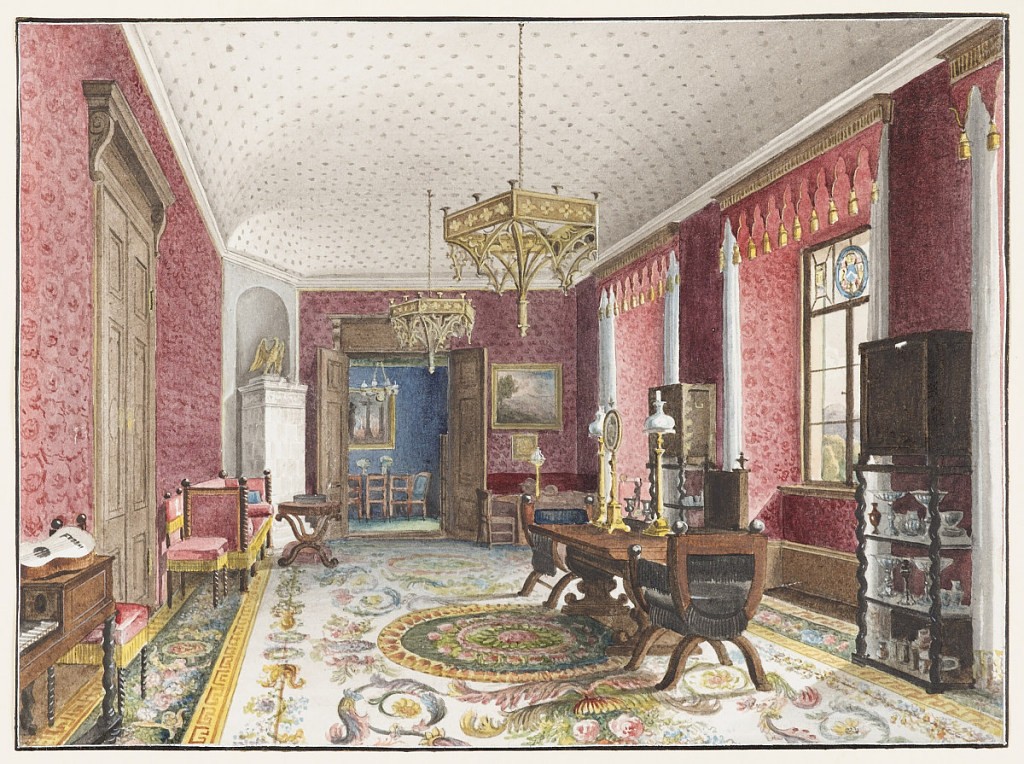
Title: The Red Room, Schloss Fischbach
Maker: Friedrich Wilhelm Klose, German, 1804 – after 1863
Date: ca. 1846
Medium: Brush and watercolor, graphite on white wove paper
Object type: Drawing
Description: Displaying a combination of Neo-Gothic and Jacobean styles, this red room reflects the influence of Karl-Friedrich Schinkel's design books that were available from the 1820's onward. Chairs, cabinets-on-stand, tables and a harpsichord are late Renaissance in style. Chandeliers are Neo-Gothic in the manner of A. W. Pugin. The upper panes of the windows are inset with heraldic motifs, and tasselled pelmets create a valance across the top. A central medallion and floral-and-leaf pattern comprise a carpet in the Neo-Classical style.